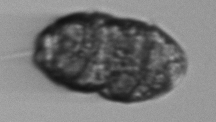
Label: Margalefidinium